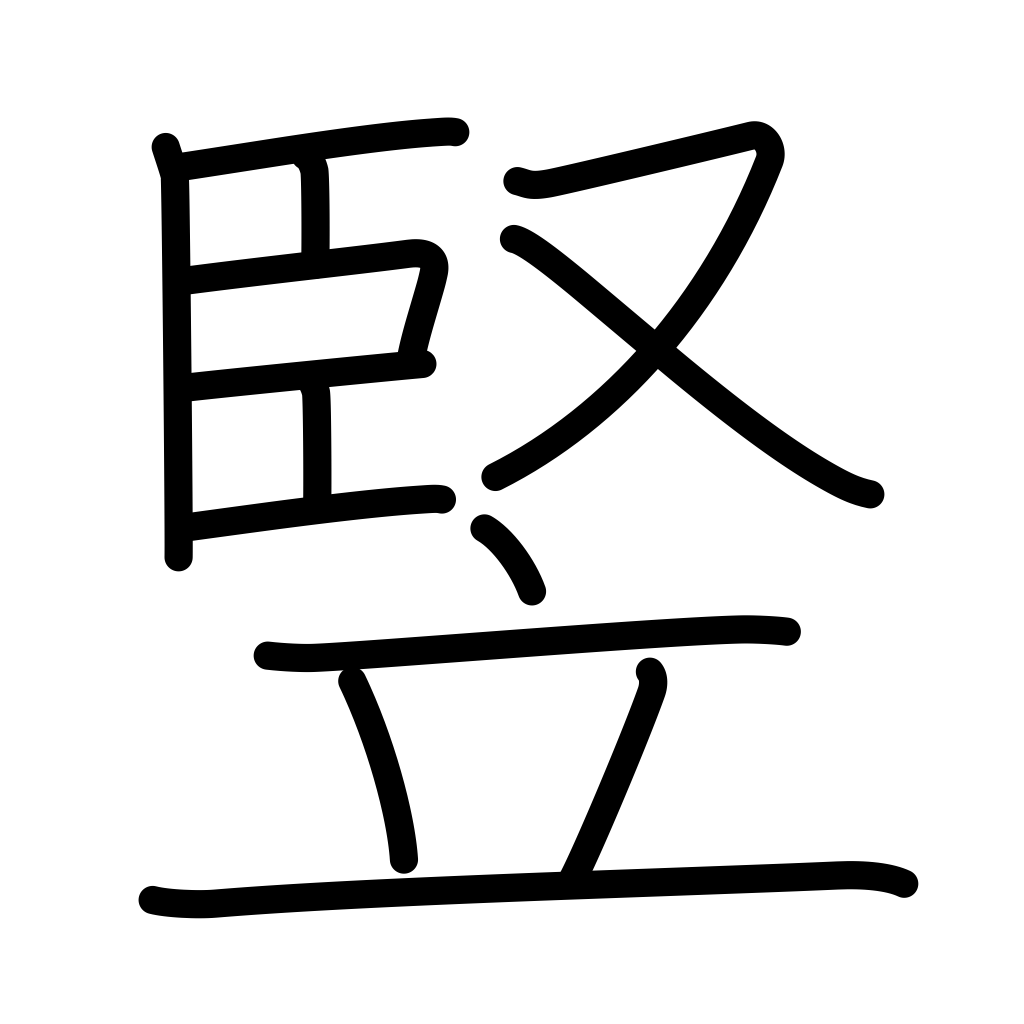
Meaning: length, height, warp